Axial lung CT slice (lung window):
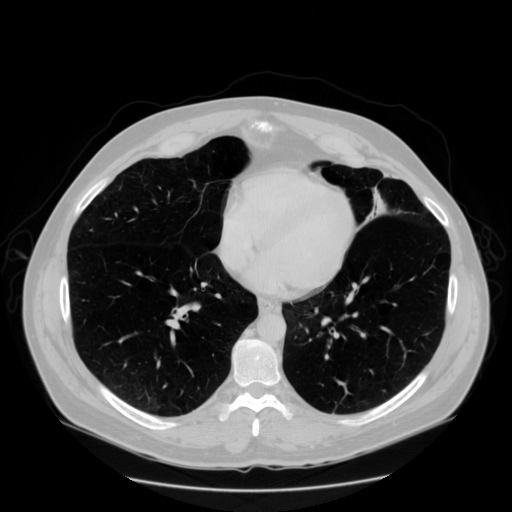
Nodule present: no